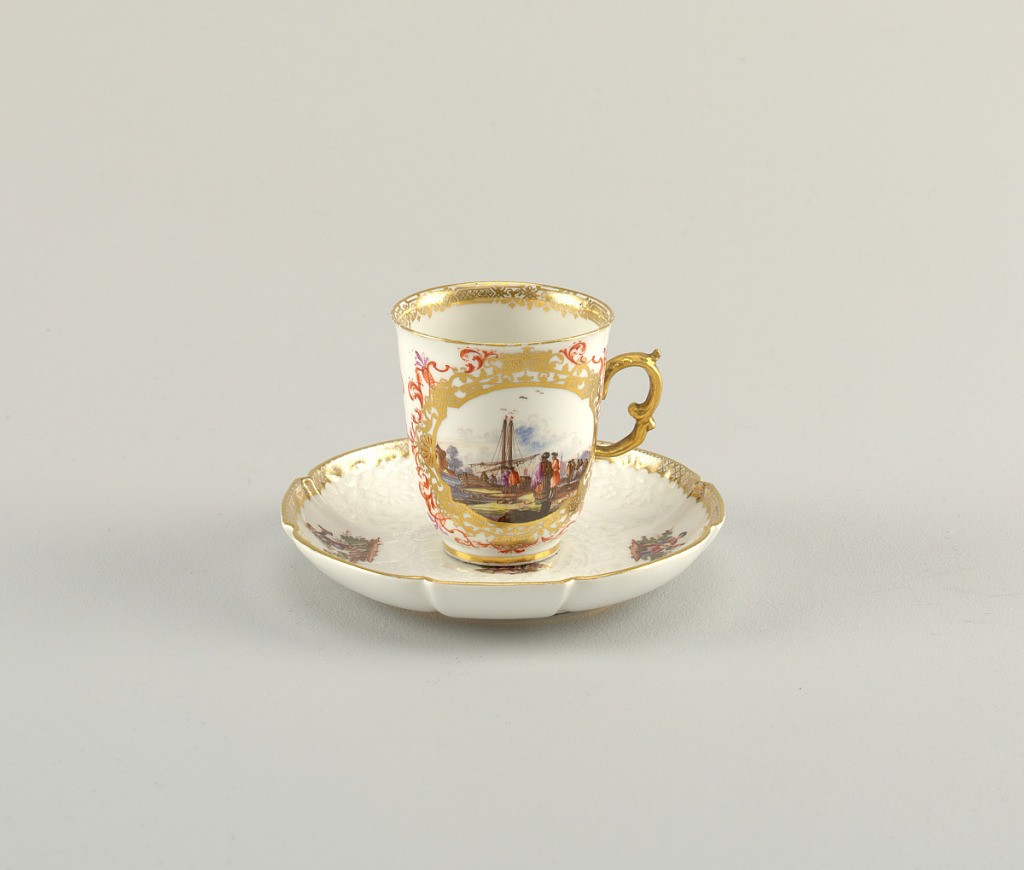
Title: Cup and Saucer
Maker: Meissen Porcelain Manufactory, German, active from 1710 to the present
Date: ca. 1740
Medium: hard paste porcelain, vitreous enamel, gold
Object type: cup and saucer
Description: Eight lobed curved cup and saucer. Eared scroll handle. "Gotzkowsky erhabene Blumen" relief pattern. Polychrome overglaze decoration showing figures from the Commedia dell'arte. Diapered gold band.